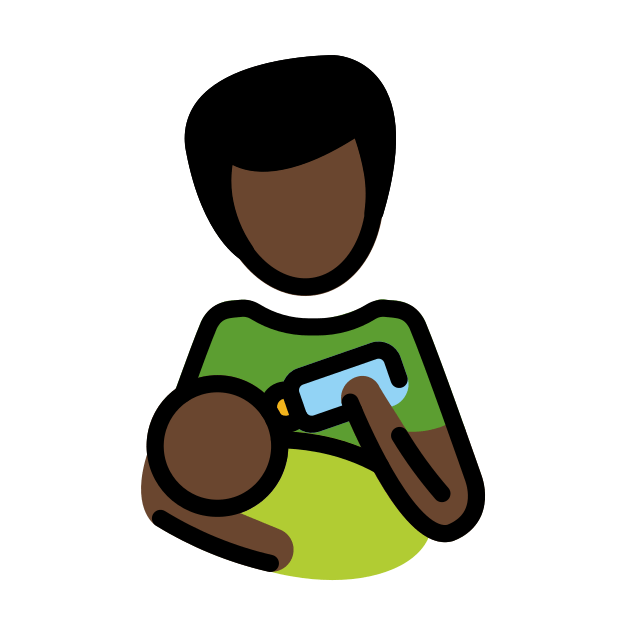
man feeding baby: dark skin tone